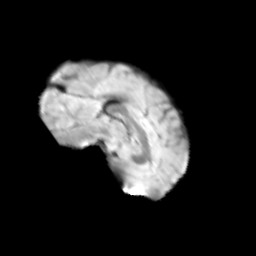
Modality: T2w
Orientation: sagittal
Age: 11
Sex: male
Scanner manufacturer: siemens
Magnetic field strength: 3 T
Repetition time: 3.8 s
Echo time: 0.07 s